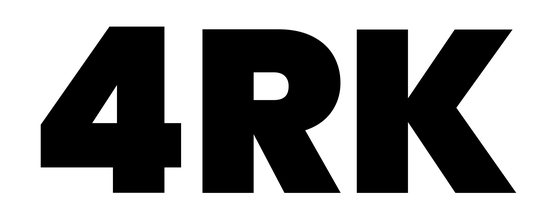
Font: Poppins-Black